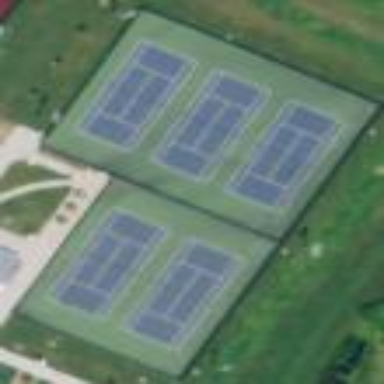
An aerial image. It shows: Tennis court on the leisure land pitch.